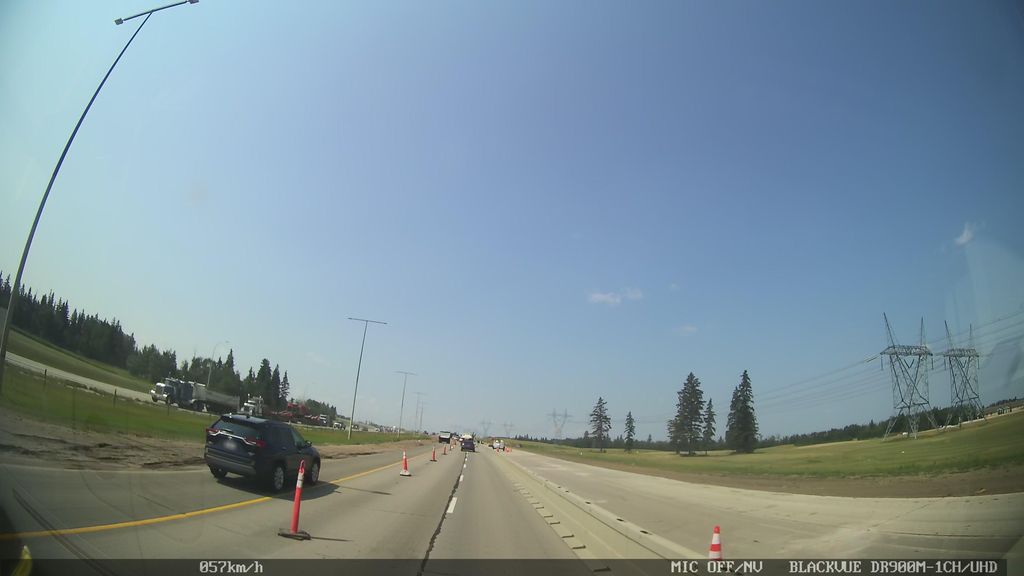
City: edmonton